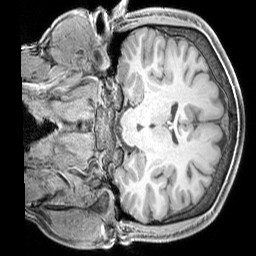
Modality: T1w
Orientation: coronal
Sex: male
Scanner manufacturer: siemens
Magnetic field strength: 3 T
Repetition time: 2.3 s
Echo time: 0.00226 s